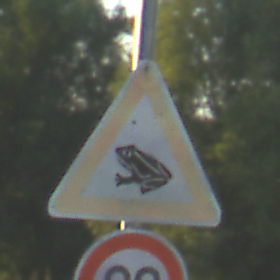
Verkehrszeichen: AmphibienwanderungRechts
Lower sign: Geschwindigkeit90
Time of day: SunriseSunset
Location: Outdoor (RoadRail)
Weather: Clear
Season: NotSpecified
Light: Natural